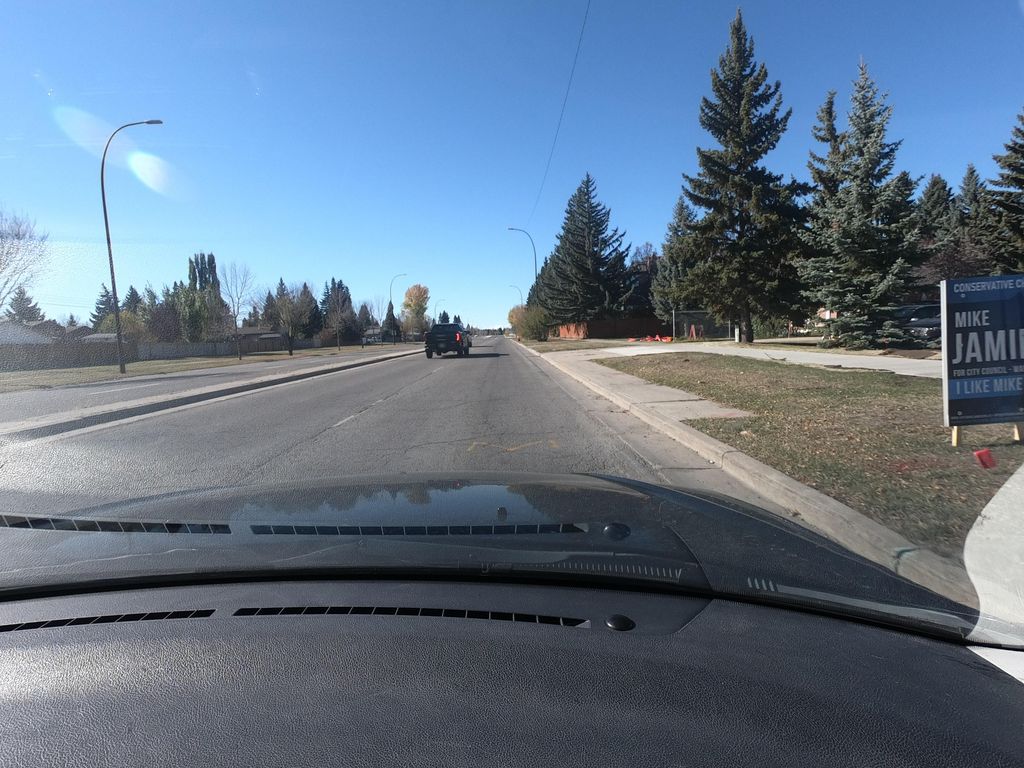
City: calgary